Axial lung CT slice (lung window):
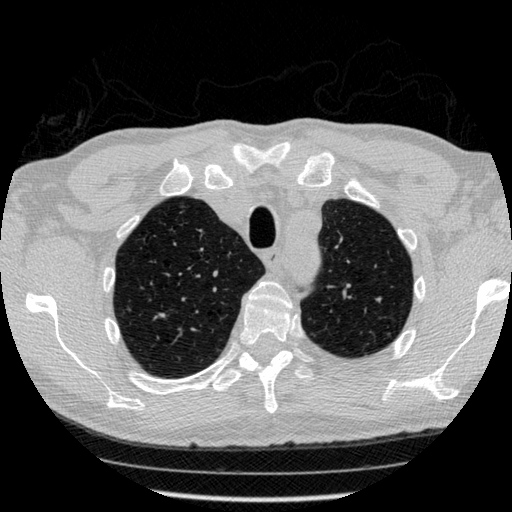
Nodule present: no